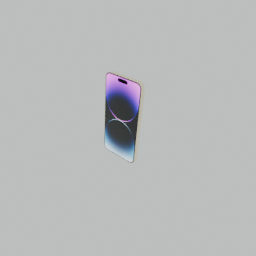
Label: electronics